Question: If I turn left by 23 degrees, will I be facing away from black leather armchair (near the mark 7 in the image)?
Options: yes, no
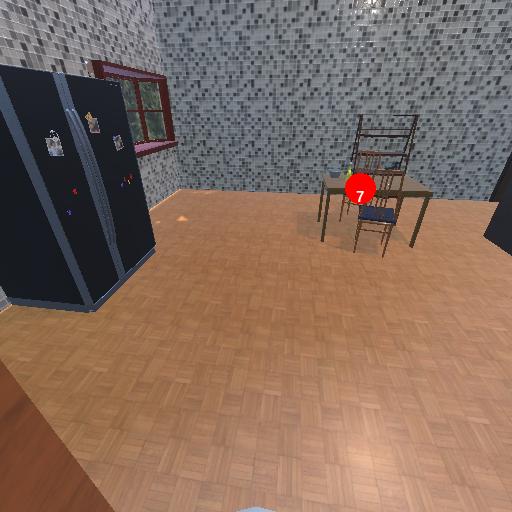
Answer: yes